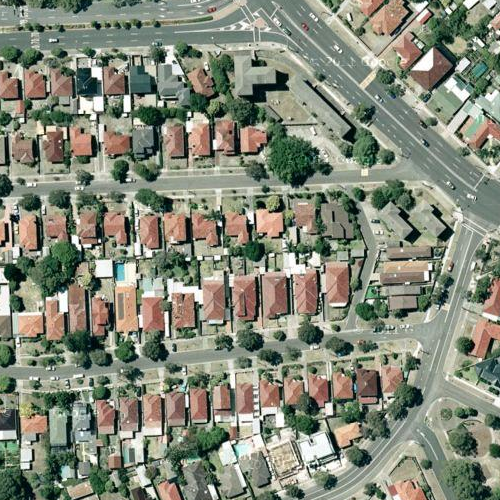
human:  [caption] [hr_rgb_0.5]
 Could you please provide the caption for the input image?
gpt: A residential area with many houses arranged neatly and divided into rectangles by some roads .

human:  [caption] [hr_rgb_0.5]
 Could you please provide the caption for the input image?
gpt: There are many houses arranged neatly and divided into rectangles by some roads .

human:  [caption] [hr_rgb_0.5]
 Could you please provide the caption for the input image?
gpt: This is a residential area with many house arranged neatly and some roads go through this area .

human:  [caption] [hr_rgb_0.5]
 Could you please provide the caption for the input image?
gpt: Many houses are densely arranged and divided into rectangles by some roads .

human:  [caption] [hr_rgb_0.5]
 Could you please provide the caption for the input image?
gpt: A residential area with many houses divided into rectangles by some roads .